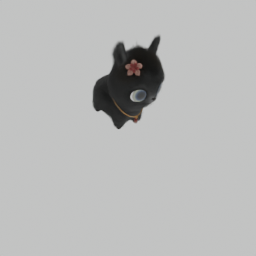
Label: animals